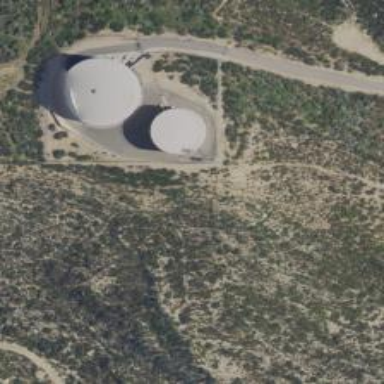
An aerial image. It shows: Storage tank with man-made structure.